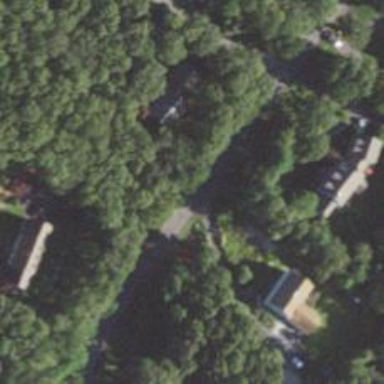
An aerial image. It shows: Residential road.